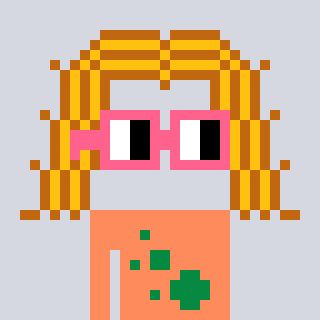
a pixel art character with square pink glasses, a hair-shaped head and a peachy-colored body on a cool background